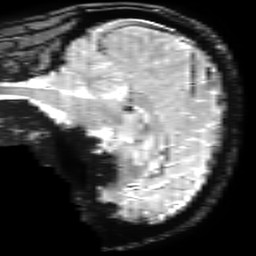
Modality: T2starw
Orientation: sagittal
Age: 35
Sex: male
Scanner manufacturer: ge
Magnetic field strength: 3 T
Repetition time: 0.65 s
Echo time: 0.02 s